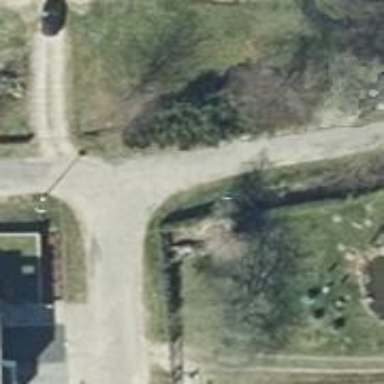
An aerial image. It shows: Residential road with asphalt surface.